Question: There is an an image set as a background for activity. I would like to scale an image so that it always fills the whole screen like in the example without excessive scaling. How to achieve it?

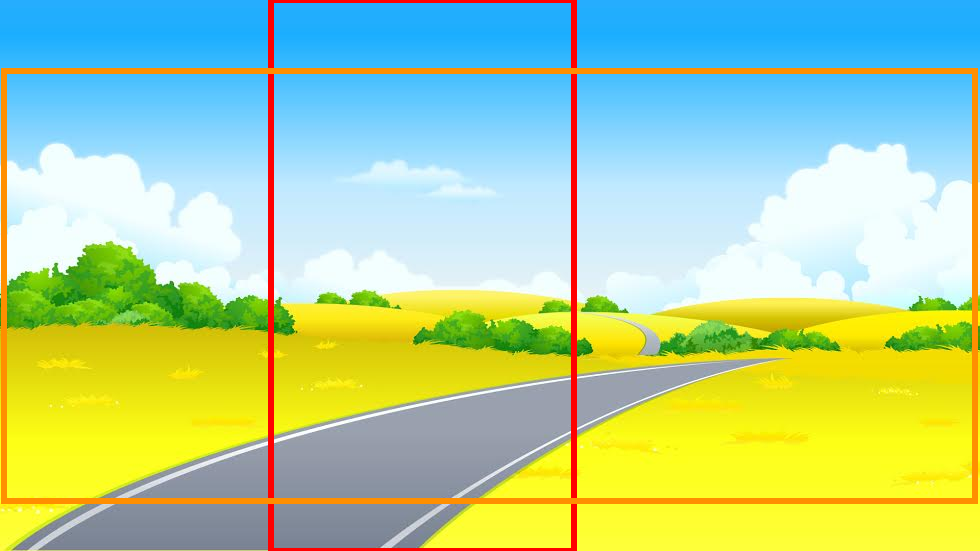
Answer: Try this
'''
<ImageView
android:layout_width="match_parent"
android:layout_height="match_parent"
android:src="@drawable/nSx3W"
android:scaleType="centerCrop"/>
'''